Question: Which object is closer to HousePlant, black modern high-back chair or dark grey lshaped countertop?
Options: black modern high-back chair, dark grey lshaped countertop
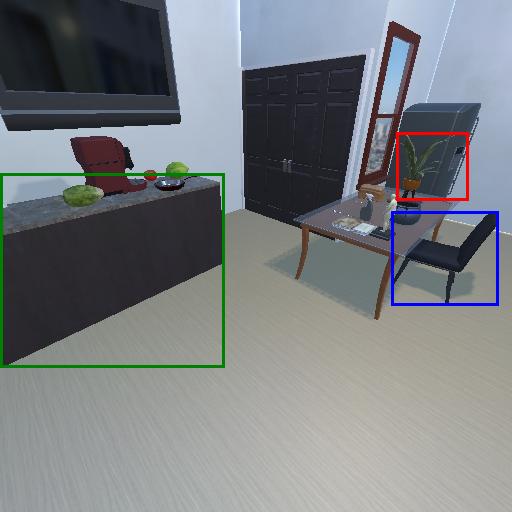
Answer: black modern high-back chair